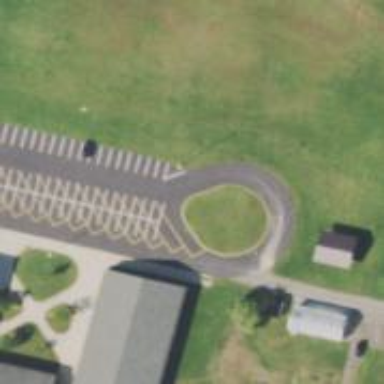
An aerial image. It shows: Turning loop on the road.